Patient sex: M
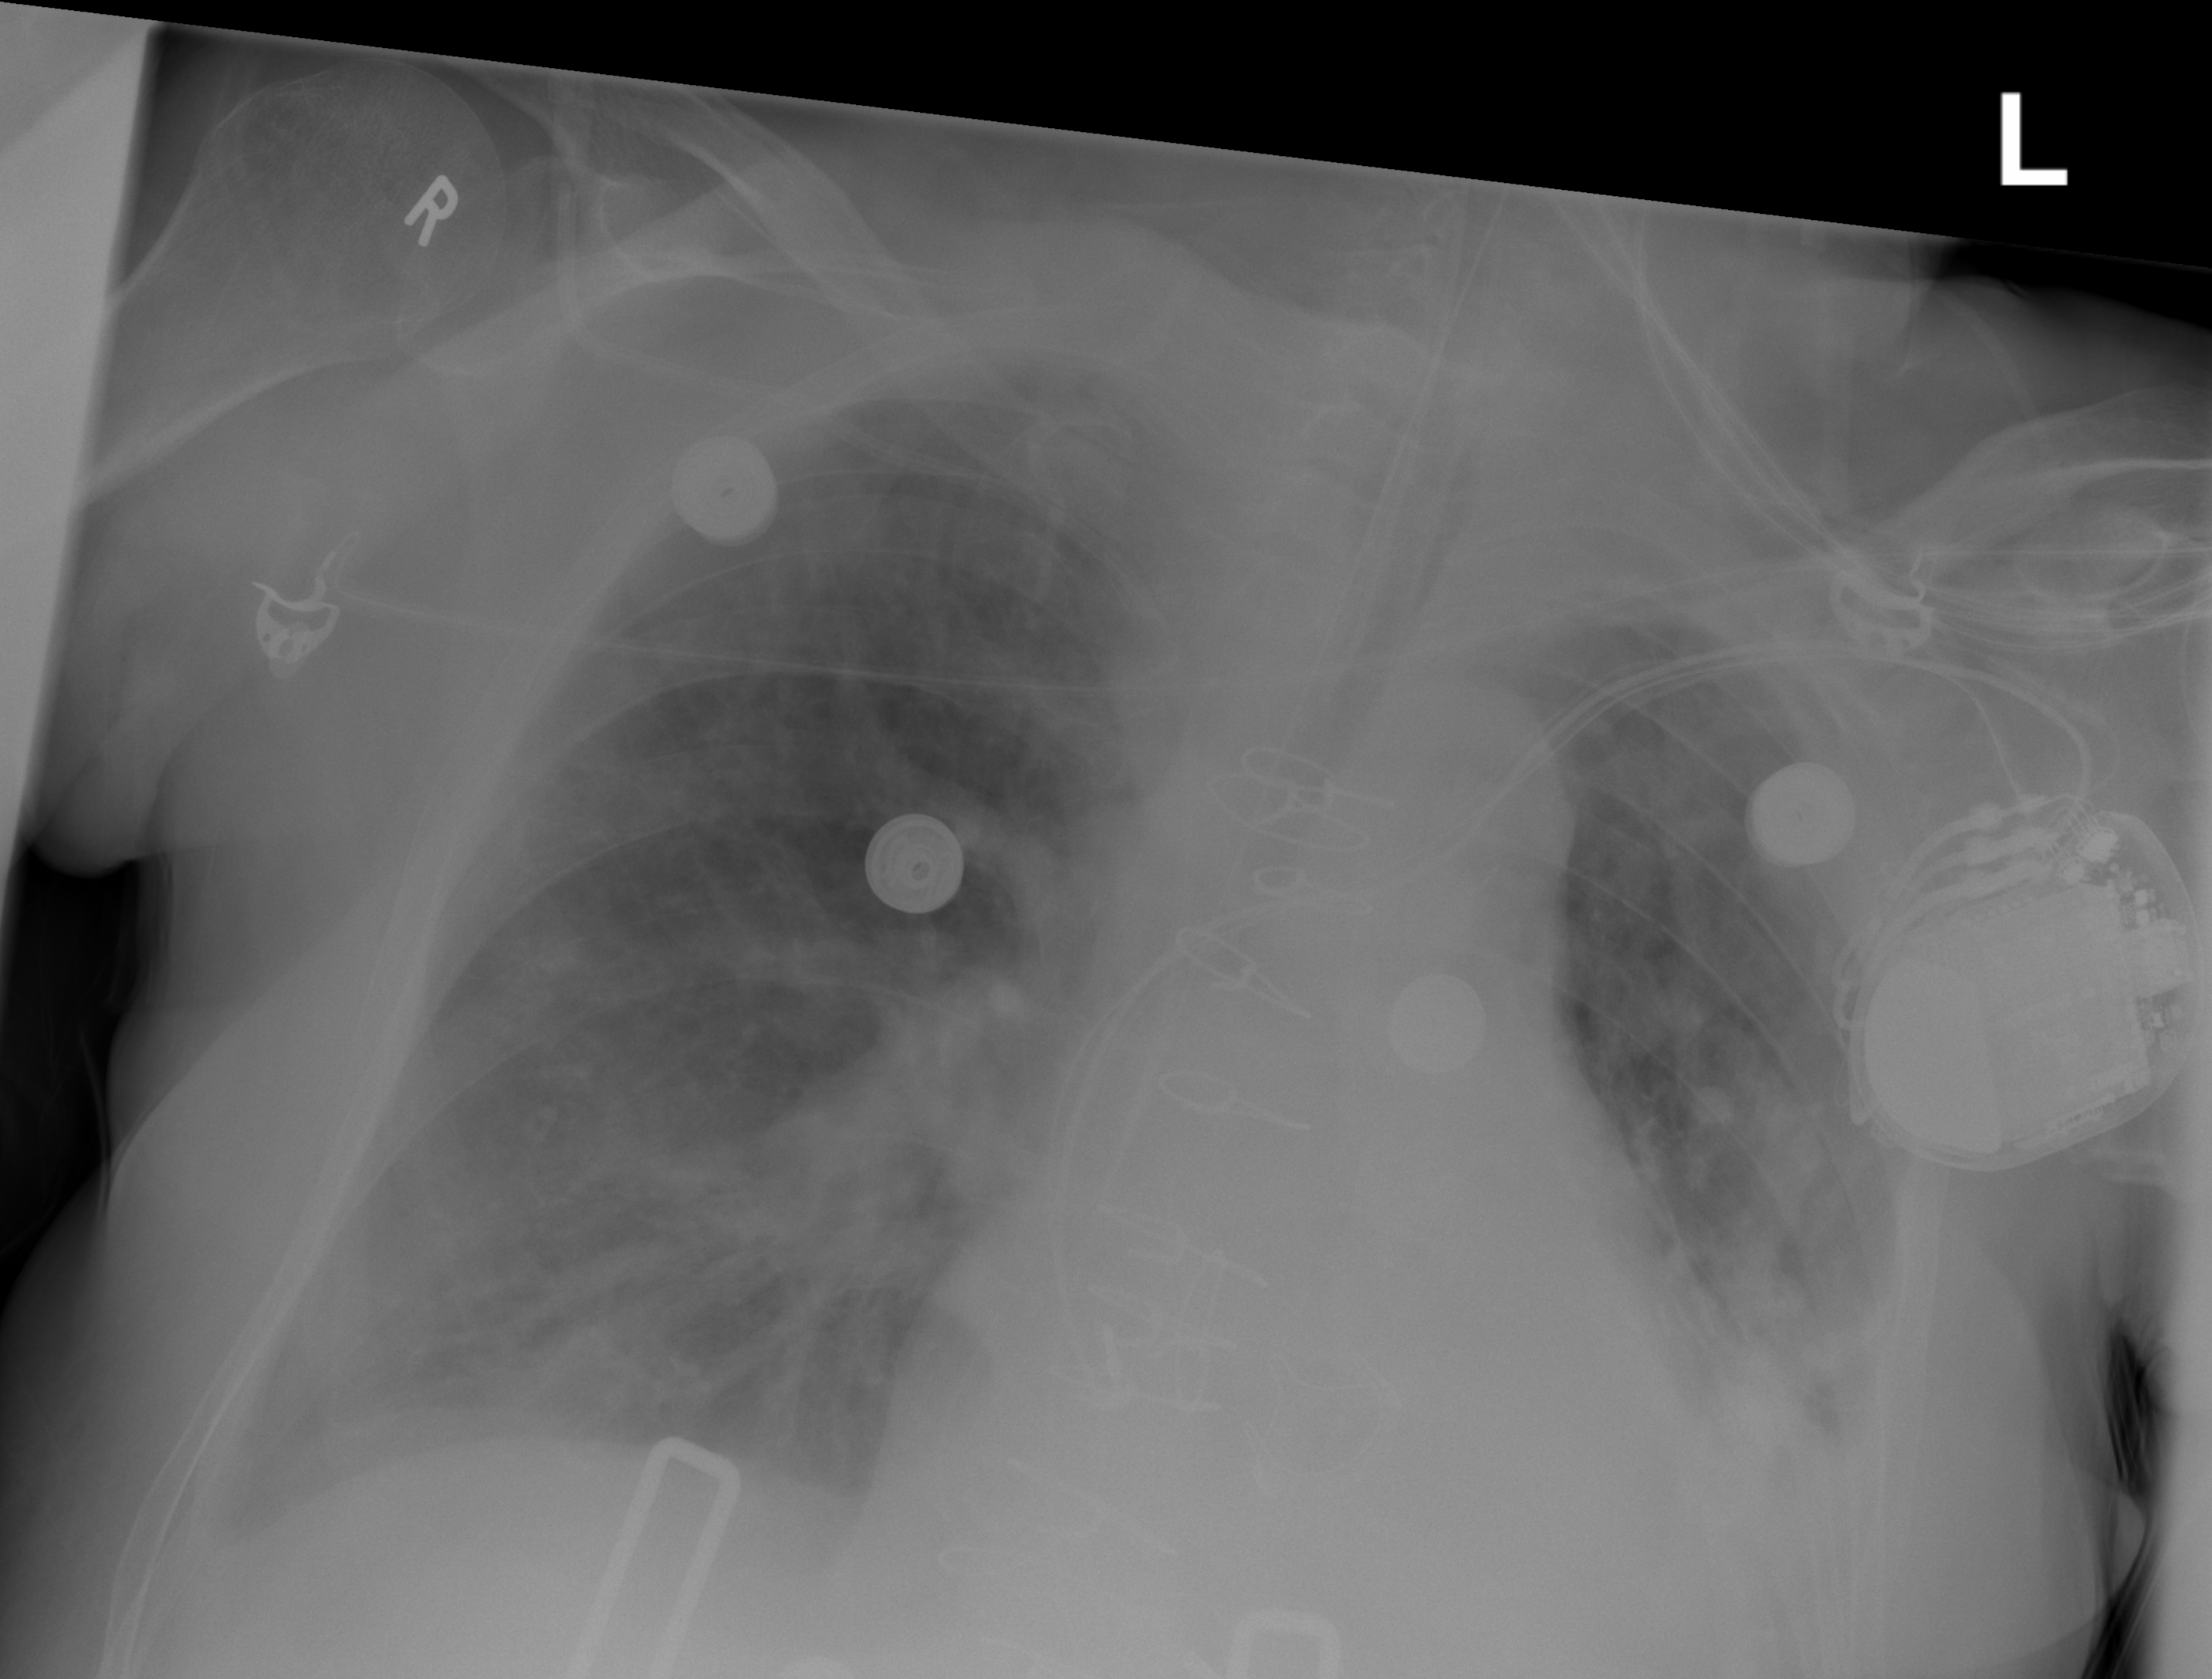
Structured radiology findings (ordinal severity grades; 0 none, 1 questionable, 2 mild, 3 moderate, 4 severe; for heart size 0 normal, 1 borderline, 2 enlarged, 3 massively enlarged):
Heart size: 2
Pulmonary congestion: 0
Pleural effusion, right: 2
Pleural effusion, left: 2
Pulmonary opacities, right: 2
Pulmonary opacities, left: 2
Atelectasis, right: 1
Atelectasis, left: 3